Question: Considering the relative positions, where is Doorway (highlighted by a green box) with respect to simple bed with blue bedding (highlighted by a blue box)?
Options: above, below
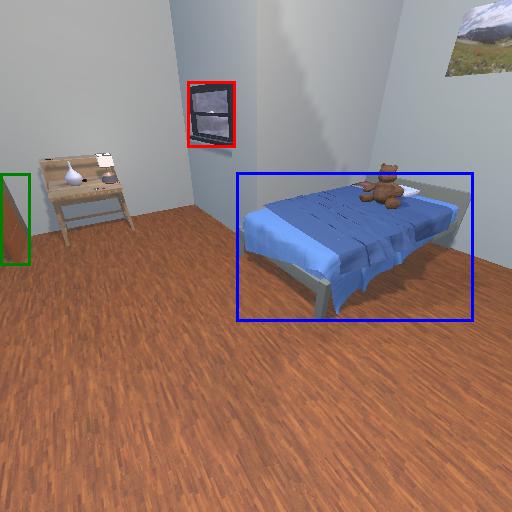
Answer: above